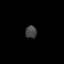
Tissue: prostate
Cell type: T cells
Senescence score: 0.3138
Nuclear area (px): 143
Mean DAPI intensity: 66.112